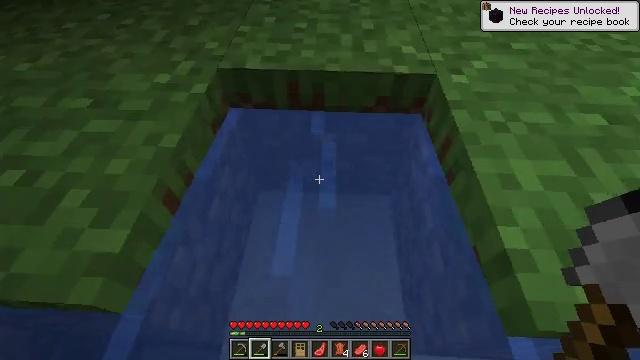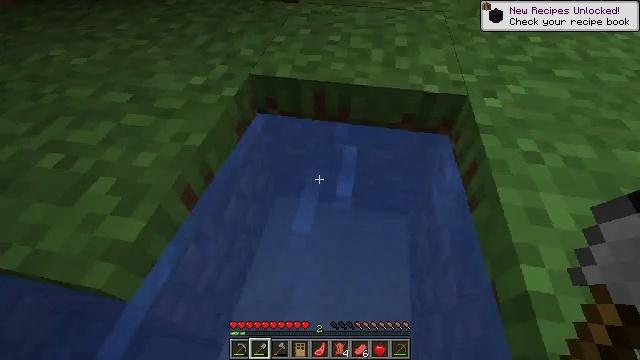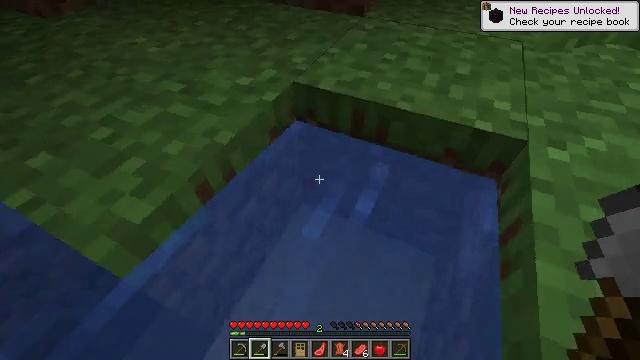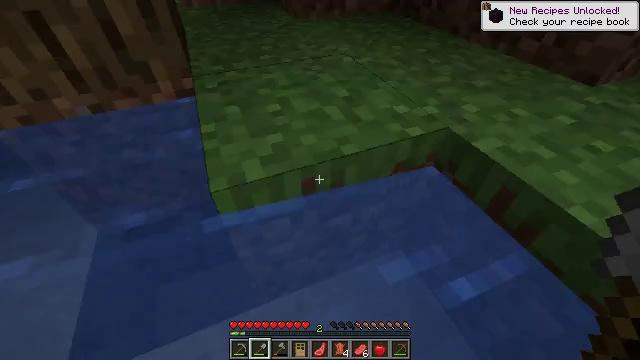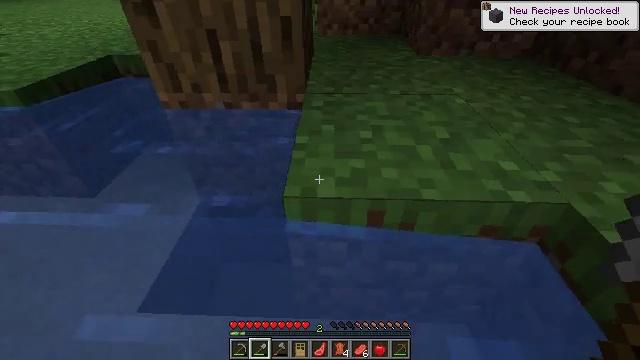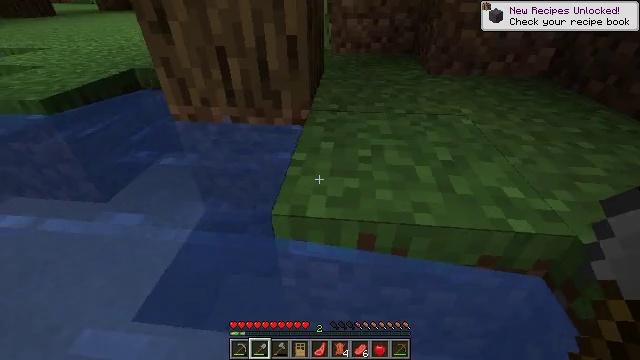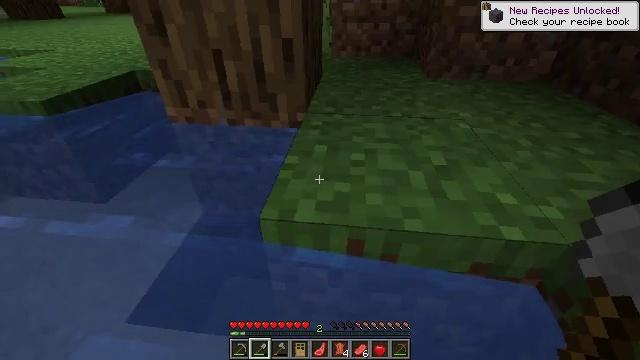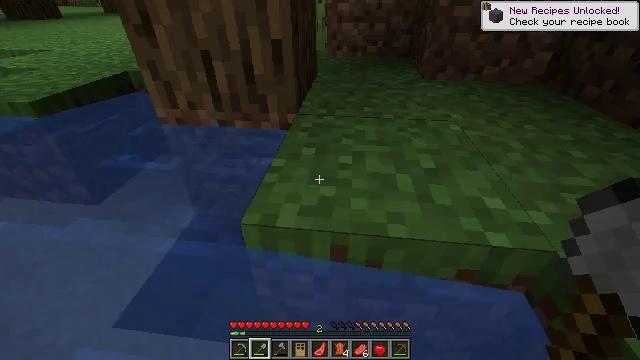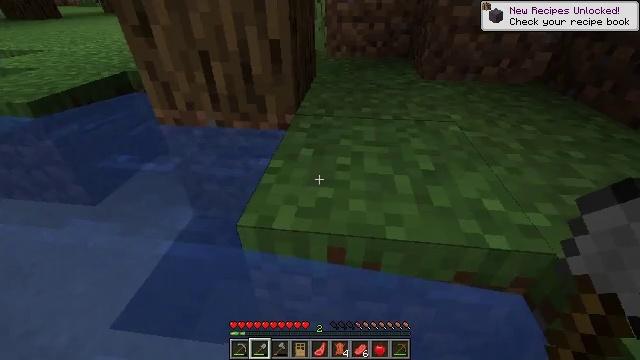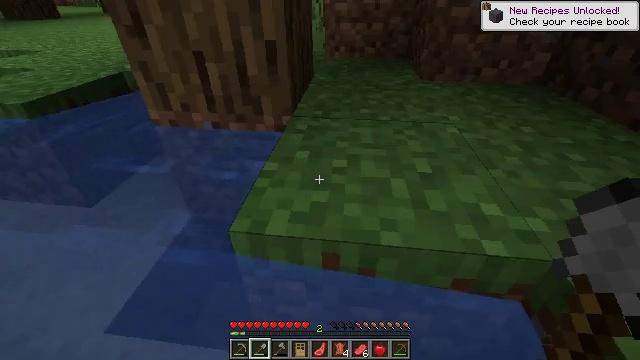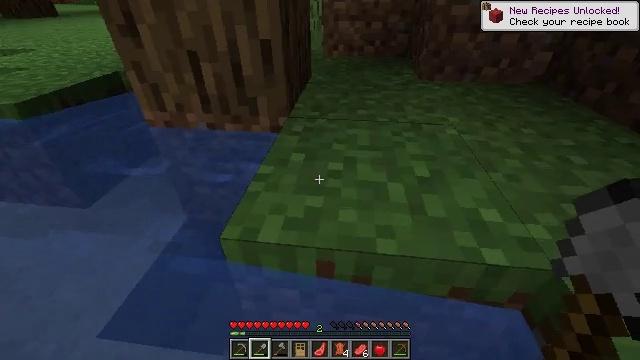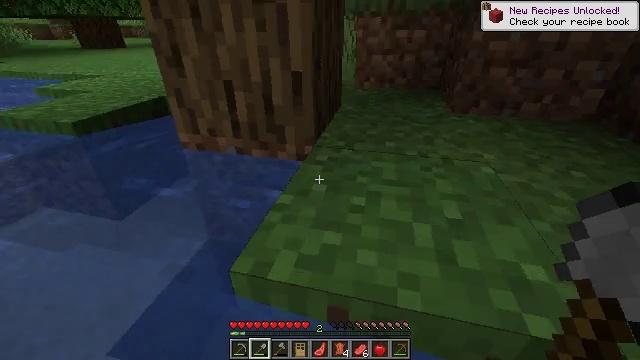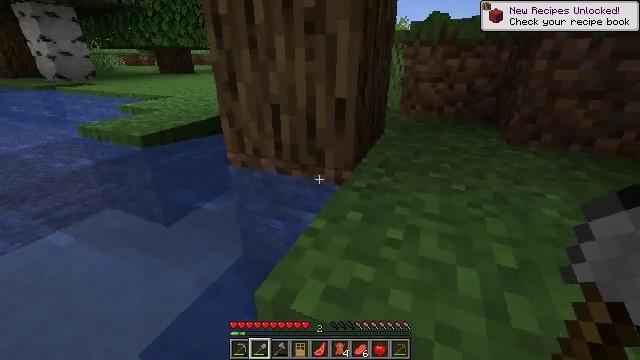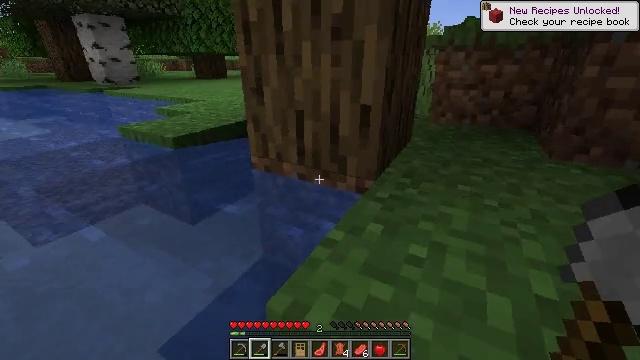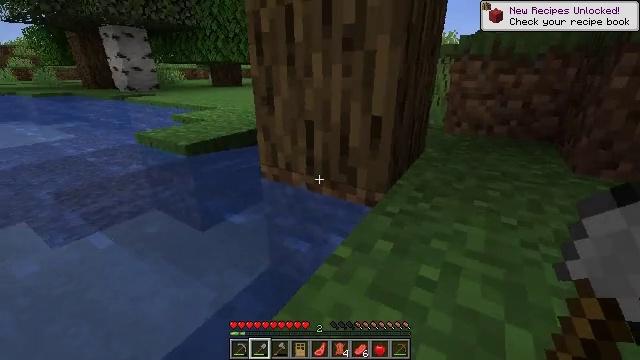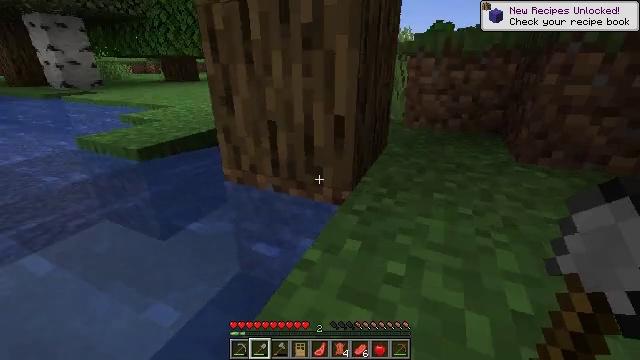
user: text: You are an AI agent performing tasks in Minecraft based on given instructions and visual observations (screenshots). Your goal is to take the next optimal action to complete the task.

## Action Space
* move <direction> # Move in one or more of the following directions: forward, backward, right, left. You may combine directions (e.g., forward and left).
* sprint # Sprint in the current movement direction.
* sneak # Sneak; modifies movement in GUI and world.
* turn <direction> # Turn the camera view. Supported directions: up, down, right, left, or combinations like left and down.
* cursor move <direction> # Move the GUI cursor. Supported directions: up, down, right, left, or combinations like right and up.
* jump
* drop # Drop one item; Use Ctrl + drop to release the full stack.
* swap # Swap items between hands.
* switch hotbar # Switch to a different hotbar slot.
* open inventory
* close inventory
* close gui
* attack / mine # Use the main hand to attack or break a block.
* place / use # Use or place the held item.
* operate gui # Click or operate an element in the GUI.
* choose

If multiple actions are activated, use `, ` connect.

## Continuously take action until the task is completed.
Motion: motion action
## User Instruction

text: craft item air
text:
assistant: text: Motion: move forward and move right, turn left and up
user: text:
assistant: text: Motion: move forward and move right, turn left and up
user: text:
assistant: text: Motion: move forward and move left, turn left and up
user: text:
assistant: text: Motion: move forward and move left, turn left and up
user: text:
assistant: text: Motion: move left, turn left and up
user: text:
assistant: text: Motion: move left
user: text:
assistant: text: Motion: move forward and move left
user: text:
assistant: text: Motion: move forward and move left
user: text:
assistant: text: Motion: move forward and move left
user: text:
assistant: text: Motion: move forward and move left
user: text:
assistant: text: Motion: move forward and move left, turn left and up
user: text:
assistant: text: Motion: move forward and move left, turn left and up
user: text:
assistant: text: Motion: move forward and move left, turn left and up
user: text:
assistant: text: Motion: move forward and move left, turn left and up, jump
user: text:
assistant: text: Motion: move forward and move left, turn right and down, jump
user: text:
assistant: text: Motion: move forward and move left, turn right and down, jump
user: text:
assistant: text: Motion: move forward and move right, turn right, jump
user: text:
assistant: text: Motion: move forward and move right, jump
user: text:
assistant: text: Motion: move forward and move right, turn left, jump
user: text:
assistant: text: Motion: move forward and move right, turn left and up, jump
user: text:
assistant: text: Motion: move forward and move right, turn left and up, jump
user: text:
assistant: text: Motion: move forward and move right, turn up, jump
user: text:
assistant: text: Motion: move forward and move right, jump
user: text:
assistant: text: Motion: move forward, jump
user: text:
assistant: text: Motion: move forward
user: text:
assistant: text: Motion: move forward, turn left
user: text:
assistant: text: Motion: move forward, turn left and up
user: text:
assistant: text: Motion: move forward, turn left and up
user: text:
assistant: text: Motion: move forward, turn left and up
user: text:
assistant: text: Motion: move forward, turn left and up